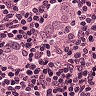
Metastatic tissue present: yes